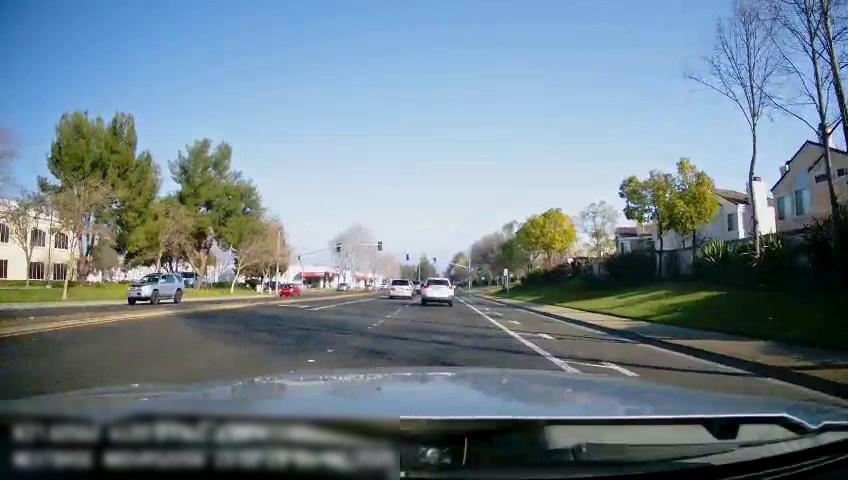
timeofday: Day
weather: Sunny
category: Drivable Space
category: Drivable Space
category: Vehicles | SUV
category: Vehicles | SUV
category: Vehicles | SUV
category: Vehicles | SUV
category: Vehicles | SUV
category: Vehicles | Car
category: Vehicles | Car
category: Lanes | Current Lane
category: Lanes | Alternate Lane
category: Lanes | Current Lane
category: Lanes | Alternate Lane
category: Traffic | Lights
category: Traffic | Lights